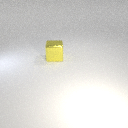
large yellow metal cube